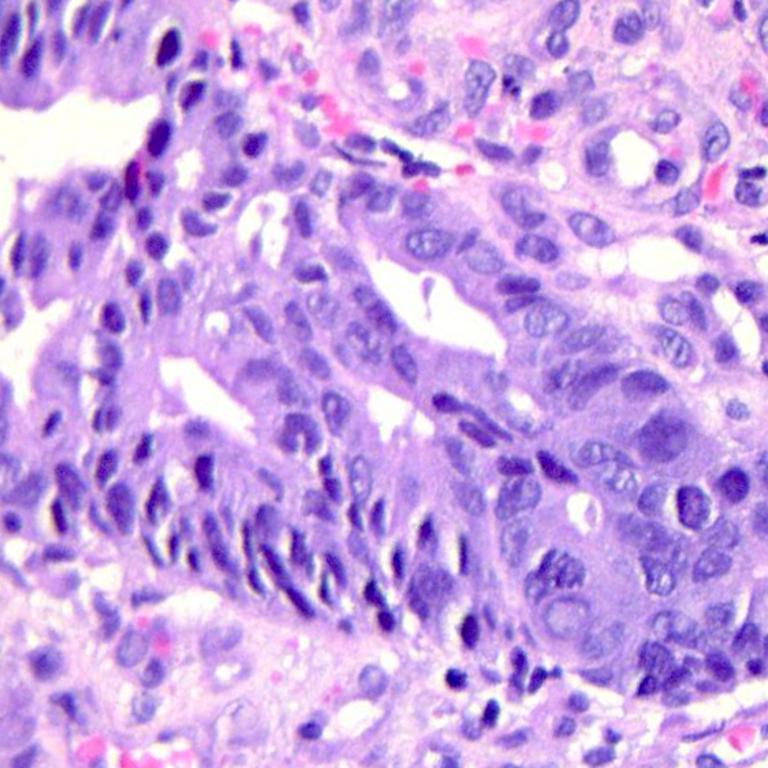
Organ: colon
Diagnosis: adenocarcinomas